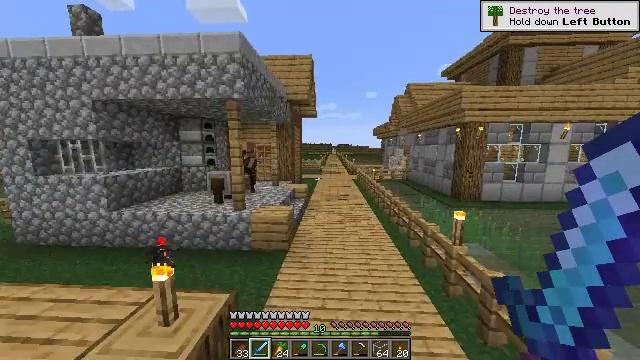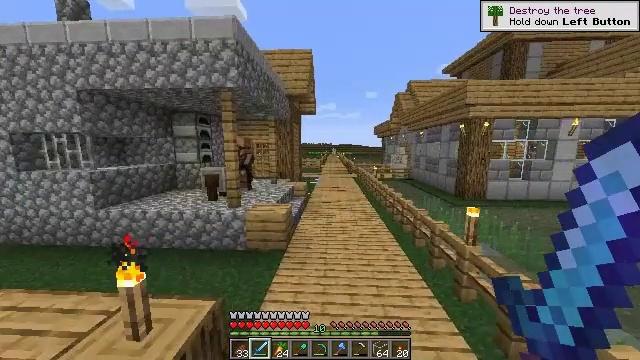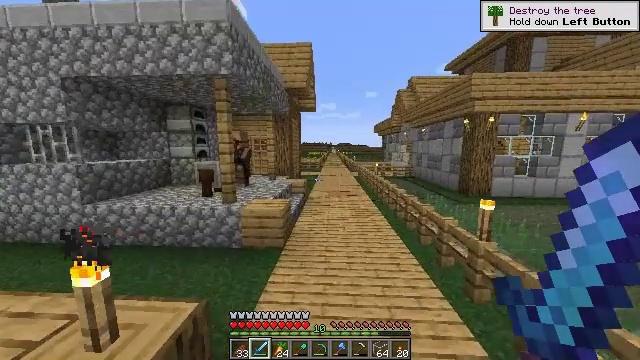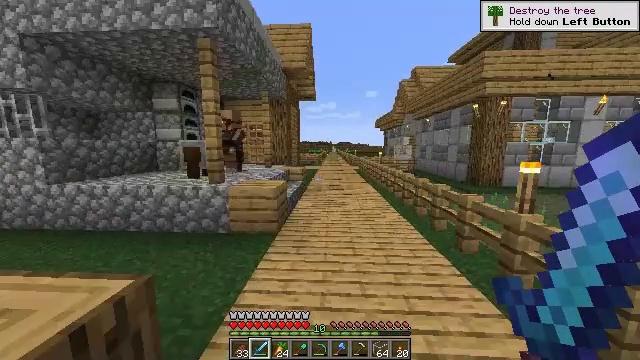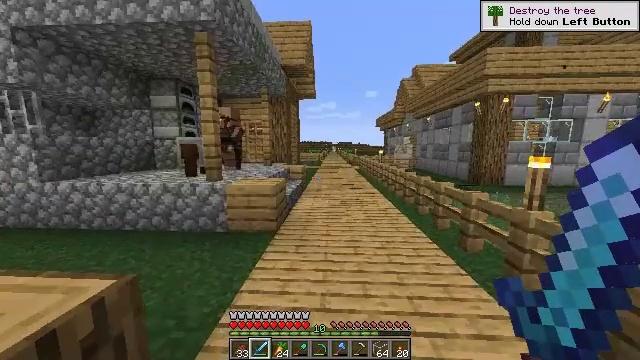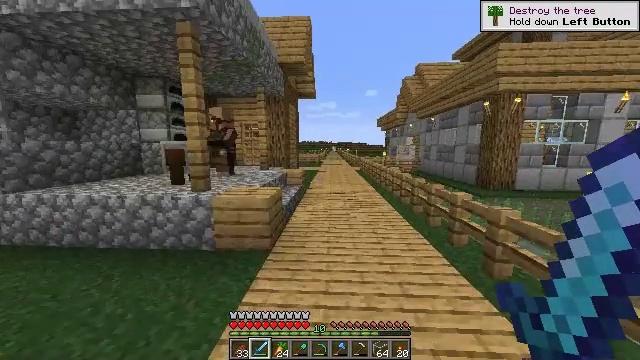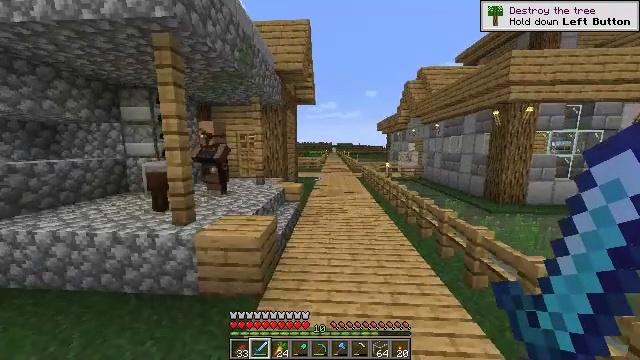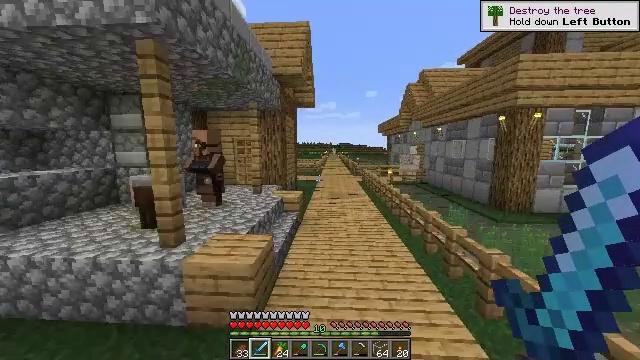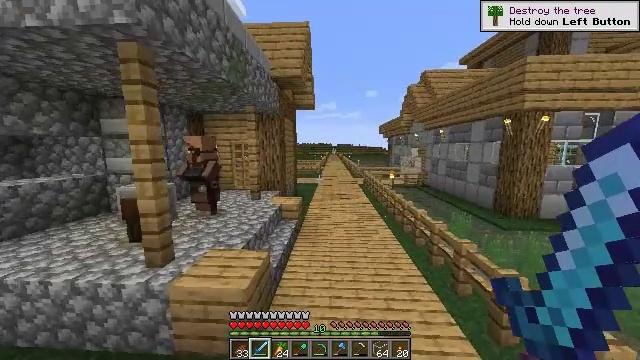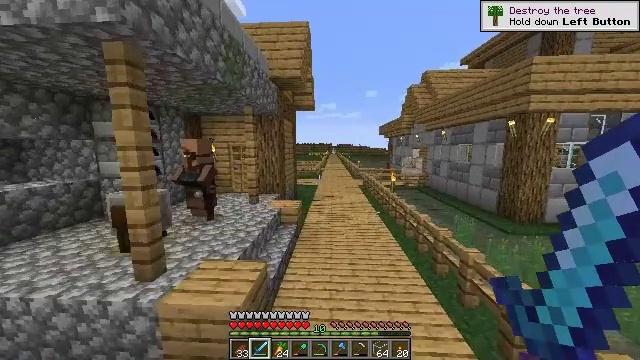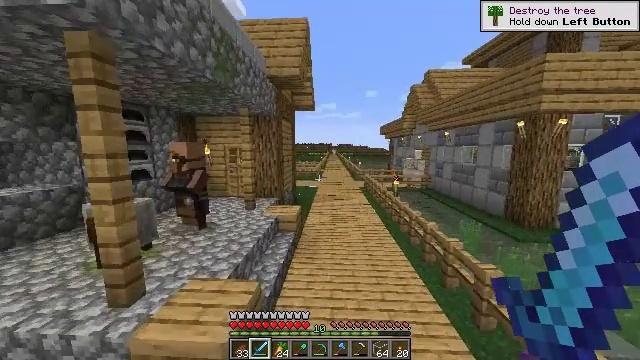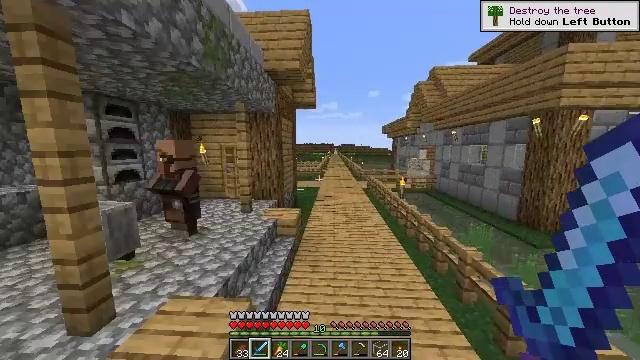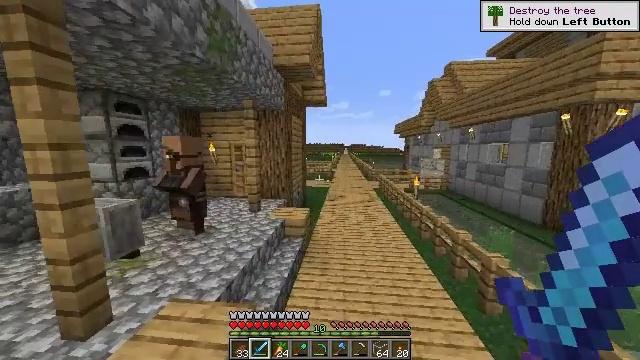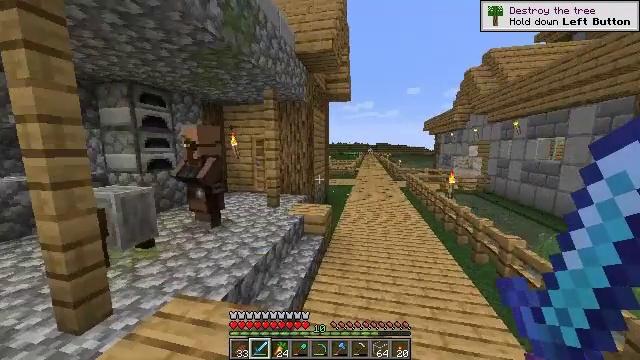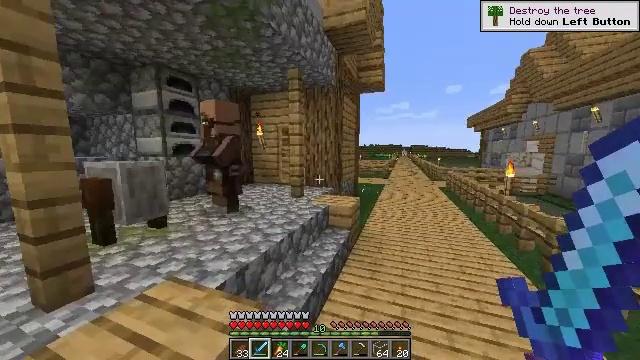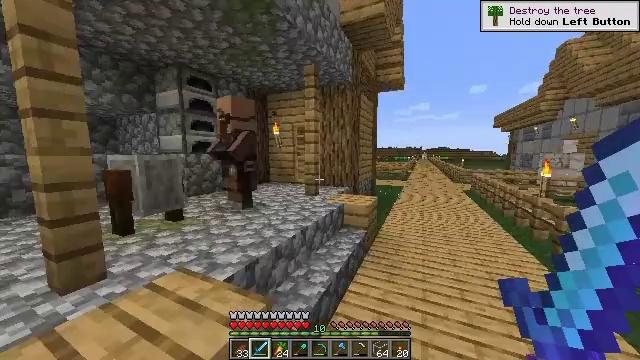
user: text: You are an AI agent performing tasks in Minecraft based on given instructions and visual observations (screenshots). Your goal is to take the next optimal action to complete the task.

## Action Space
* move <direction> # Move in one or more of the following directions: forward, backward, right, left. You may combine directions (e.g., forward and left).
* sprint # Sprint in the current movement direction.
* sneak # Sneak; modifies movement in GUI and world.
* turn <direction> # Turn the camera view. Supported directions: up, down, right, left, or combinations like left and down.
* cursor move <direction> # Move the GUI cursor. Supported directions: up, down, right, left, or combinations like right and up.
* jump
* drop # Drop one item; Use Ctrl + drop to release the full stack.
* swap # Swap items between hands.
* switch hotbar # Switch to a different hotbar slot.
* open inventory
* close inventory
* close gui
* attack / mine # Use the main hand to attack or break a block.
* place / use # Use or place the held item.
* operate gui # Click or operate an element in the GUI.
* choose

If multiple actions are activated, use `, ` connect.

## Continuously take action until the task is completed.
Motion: motion action
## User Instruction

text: craft item air
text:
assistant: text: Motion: move forward, jump
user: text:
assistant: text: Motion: move forward, jump
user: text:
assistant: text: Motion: move forward, jump
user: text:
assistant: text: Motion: move forward, sprint, jump
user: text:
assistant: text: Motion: move forward, sprint, jump
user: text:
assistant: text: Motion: move forward, sprint, jump
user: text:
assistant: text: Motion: move forward, sprint, jump
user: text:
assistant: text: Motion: move forward, jump
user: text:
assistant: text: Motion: move forward, jump
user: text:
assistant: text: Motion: move forward, jump
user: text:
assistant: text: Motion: move forward, jump
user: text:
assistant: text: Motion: move forward, turn left, jump
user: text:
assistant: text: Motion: move forward, turn left, jump
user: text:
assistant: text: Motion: move forward, turn left
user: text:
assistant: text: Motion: move forward, turn left
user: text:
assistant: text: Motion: move forward, turn left
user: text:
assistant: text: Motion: move forward
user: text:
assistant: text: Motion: move forward, turn left
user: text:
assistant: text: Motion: move forward, turn left
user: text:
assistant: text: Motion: move forward, turn left and up
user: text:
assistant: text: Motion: move forward, turn left and up
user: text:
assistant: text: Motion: move forward, turn left and up
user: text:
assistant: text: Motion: move forward, turn left and up
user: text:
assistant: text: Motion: move forward, turn left and up
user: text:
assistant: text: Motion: move forward, turn up
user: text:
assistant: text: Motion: no_op
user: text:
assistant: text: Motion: no_op
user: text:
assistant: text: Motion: no_op
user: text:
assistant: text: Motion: no_op
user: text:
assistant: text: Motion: no_op